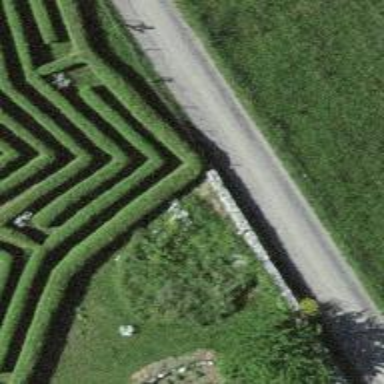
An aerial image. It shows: Hedge barrier.